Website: home-depot
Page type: review-order
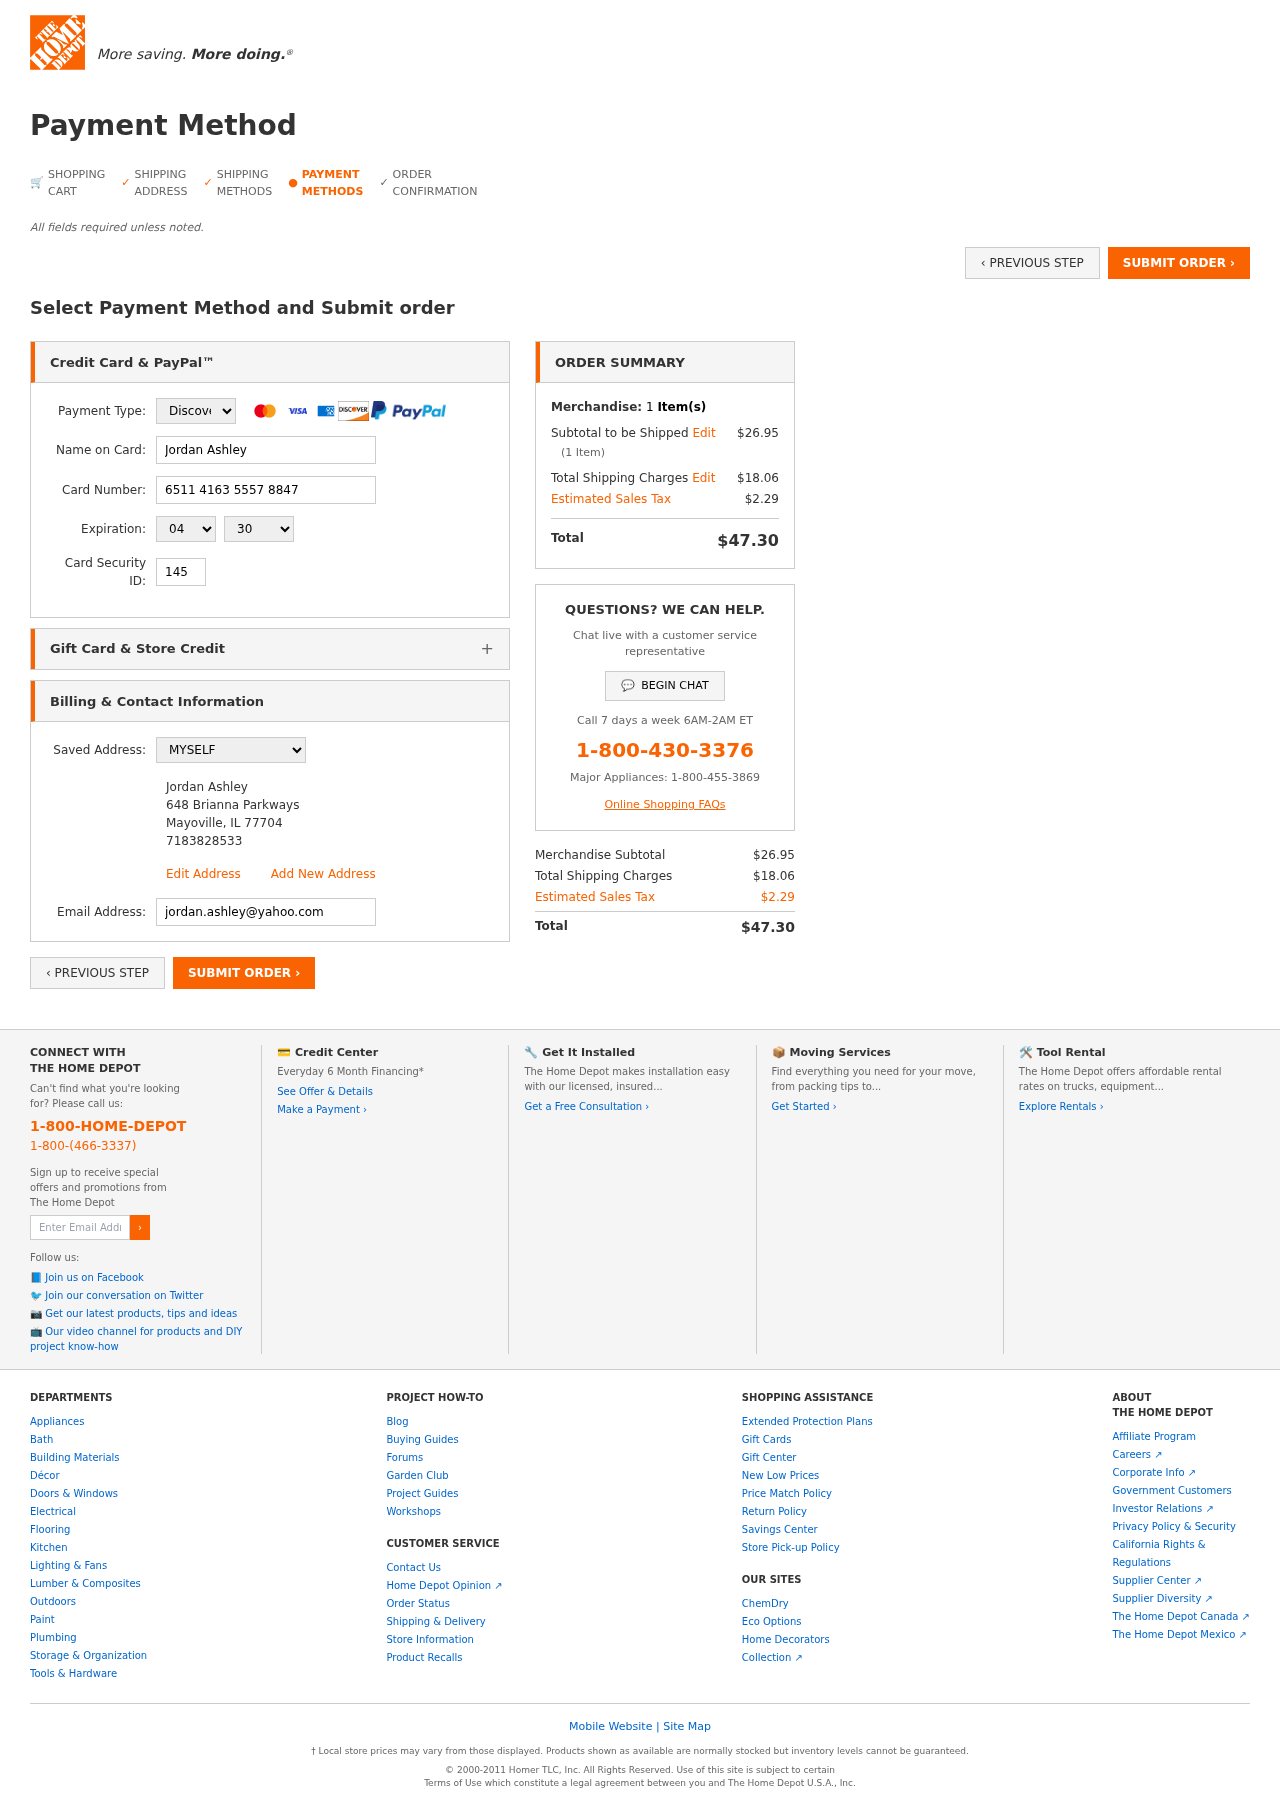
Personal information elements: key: PII_CARD_CVV
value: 145
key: PII_CARD_EXPIRY_MONTH
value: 04
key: PII_CARD_EXPIRY_YEAR
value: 30
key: PII_CARD_NUMBER
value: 6511 4163 5557 8847
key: PII_CARD_TYPE
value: Discover
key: PII_EMAIL
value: jordan.ashley@yahoo.com
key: PII_FULLNAME
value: Jordan Ashley
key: PII_FULLNAME2
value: Jordan Ashley
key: PII_STREET2
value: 648 Brianna Parkways
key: PII_CITY2
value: Mayoville
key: PII_STATE_ABBR2
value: IL
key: PII_POSTCODE2
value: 77704
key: PII_PHONE2
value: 7183828533
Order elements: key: ORDER_NUM_ITEMS
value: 1
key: ORDER_SUBTOTAL
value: $26.95
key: ORDER_NUM_ITEMS2
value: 1
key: ORDER_SHIPPING_COST
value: $18.06
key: ORDER_TAX
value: $2.29
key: ORDER_TOTAL
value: $47.30
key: ORDER_SUBTOTAL2
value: $26.95
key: ORDER_SHIPPING_COST2
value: $18.06
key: ORDER_TAX2
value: $2.29
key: ORDER_TOTAL2
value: $47.30